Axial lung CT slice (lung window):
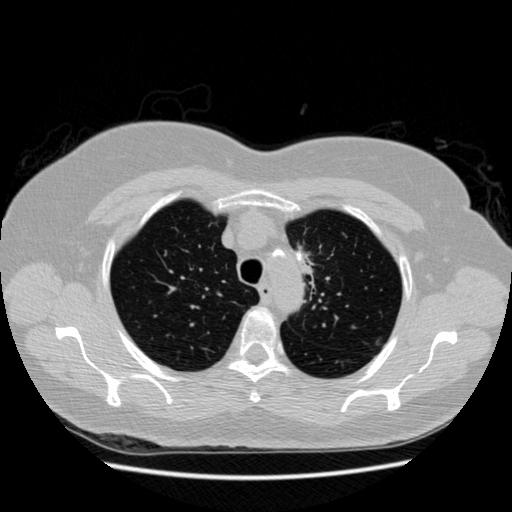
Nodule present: yes
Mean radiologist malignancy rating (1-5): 4